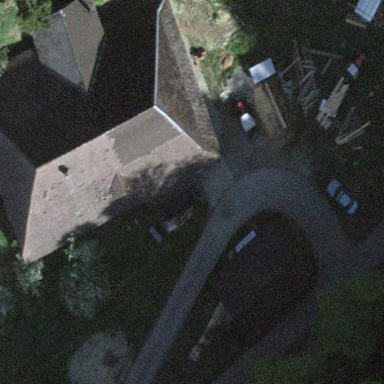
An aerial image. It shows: Farm building.